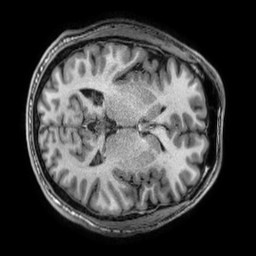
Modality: T1w
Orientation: axial
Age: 27
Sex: male
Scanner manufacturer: ge
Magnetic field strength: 3 T
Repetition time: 0.008905 s
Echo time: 0.003788 s